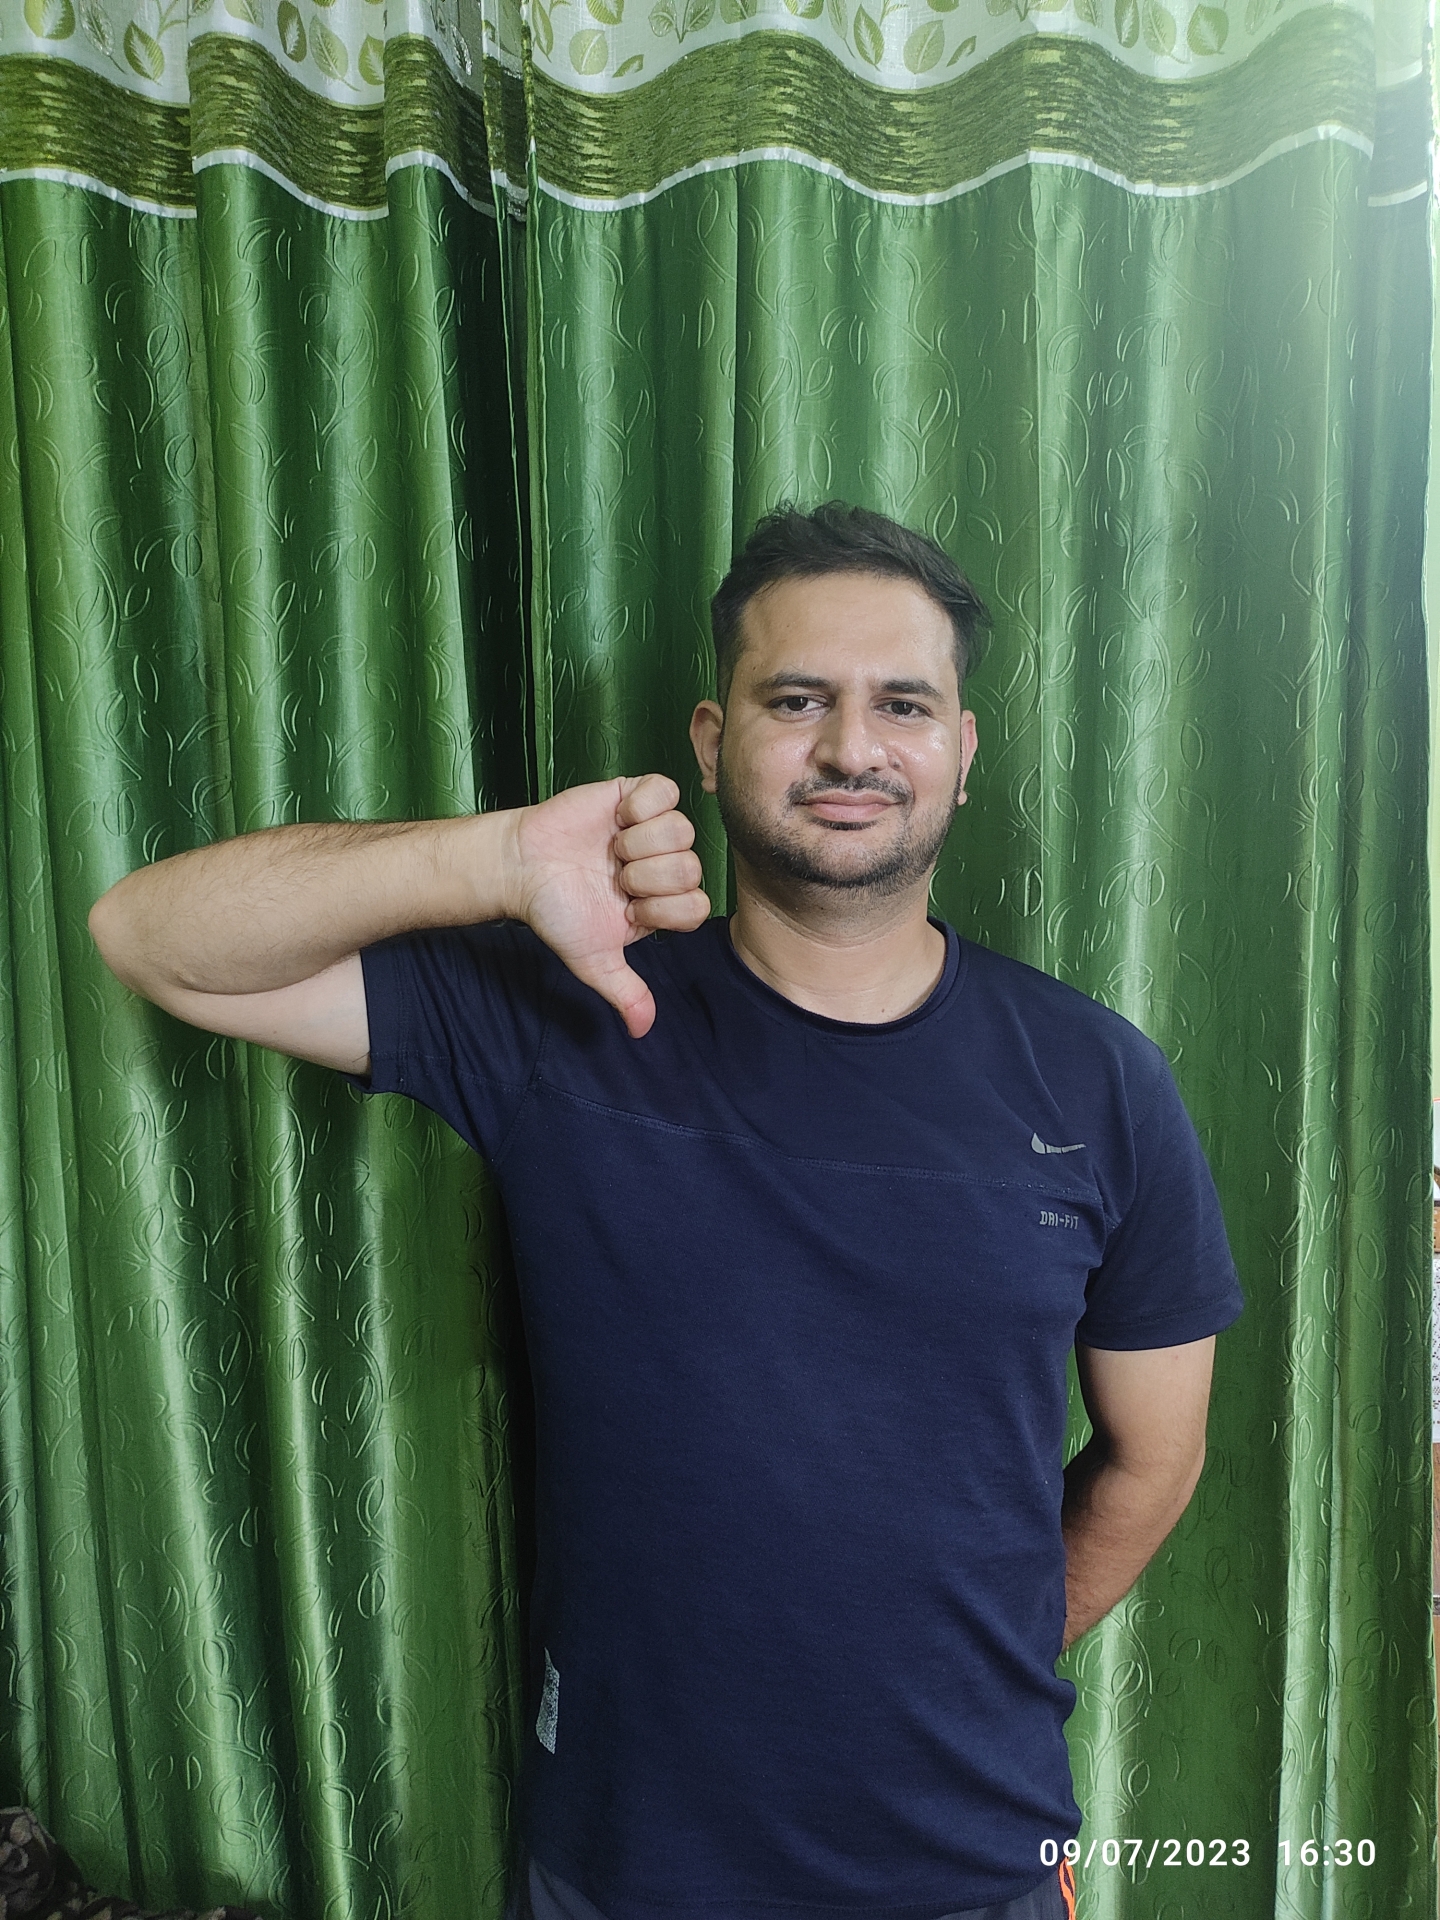
Label: clear